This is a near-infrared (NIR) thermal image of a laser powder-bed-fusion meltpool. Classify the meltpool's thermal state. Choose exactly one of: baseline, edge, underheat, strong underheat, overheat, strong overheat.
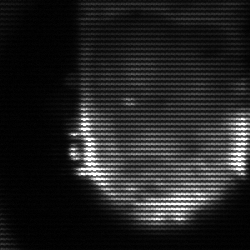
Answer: baseline